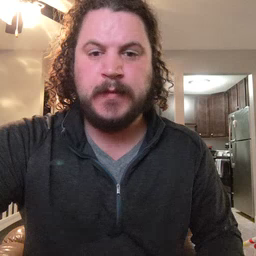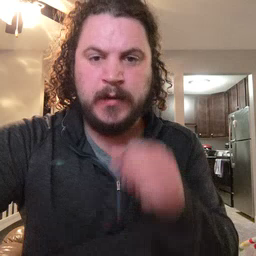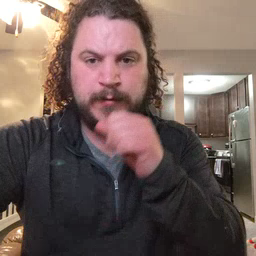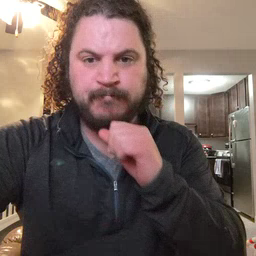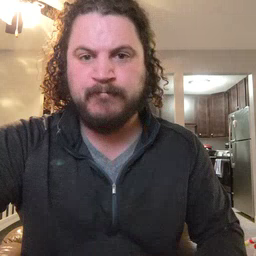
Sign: icecream